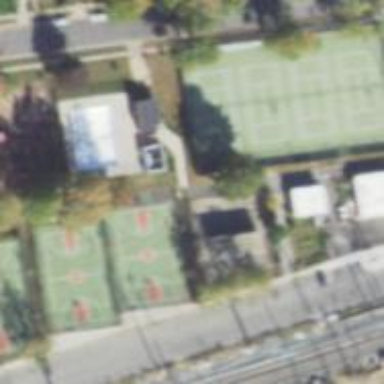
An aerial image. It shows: Tennis court in leisure pitch.